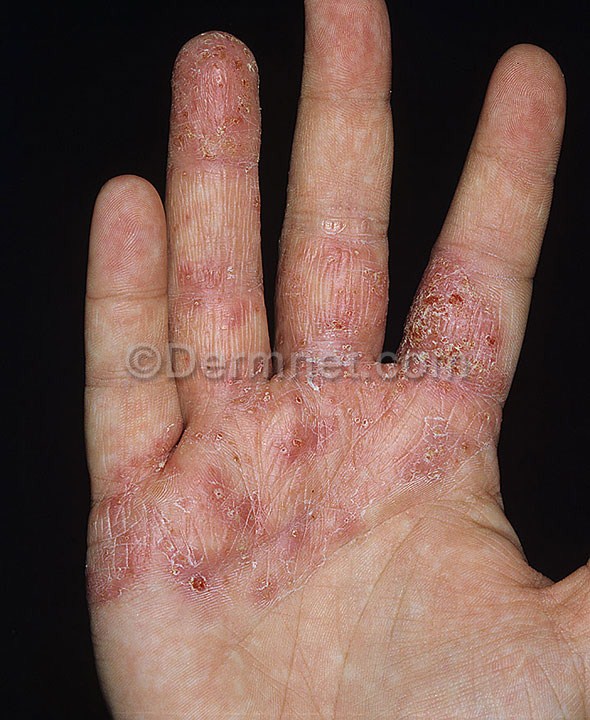
Disease: Eczema Photos